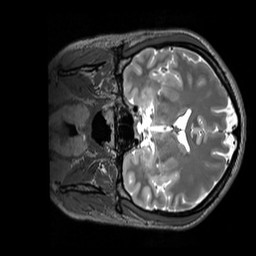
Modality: T2w
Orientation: coronal
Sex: female
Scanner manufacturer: siemens
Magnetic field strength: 3 T
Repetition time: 3.2 s
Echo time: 0.409 s